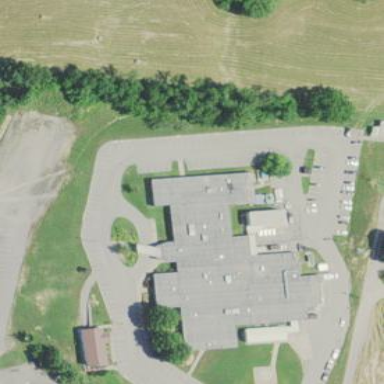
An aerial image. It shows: Hospital building.